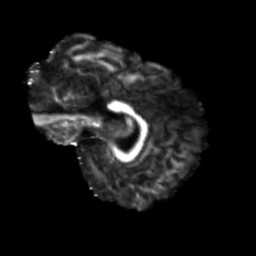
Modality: FA
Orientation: sagittal
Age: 23
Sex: male
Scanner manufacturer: siemens
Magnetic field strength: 3 T
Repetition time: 3.5 s
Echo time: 0.125 s